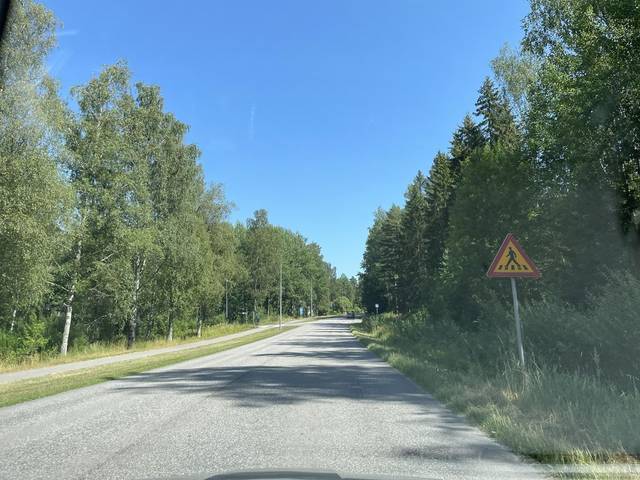
Region: Finland
Coordinates: 60.094, 24.405